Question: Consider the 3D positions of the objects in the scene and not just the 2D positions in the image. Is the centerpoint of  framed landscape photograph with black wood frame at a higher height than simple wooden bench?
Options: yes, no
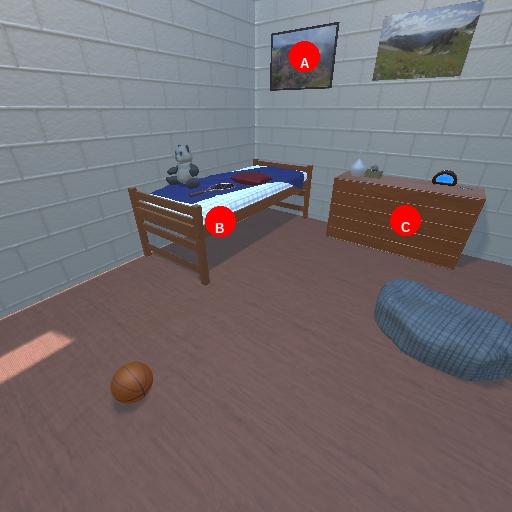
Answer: yes